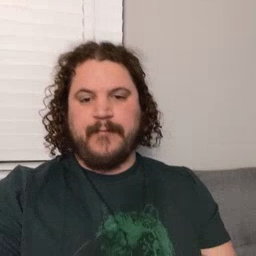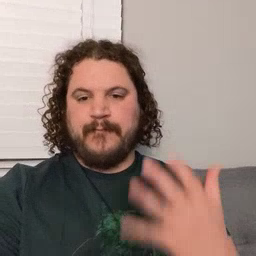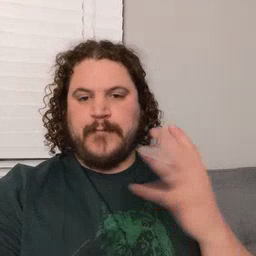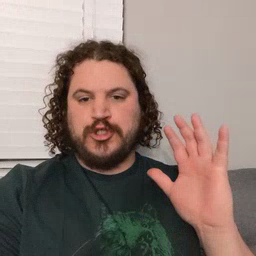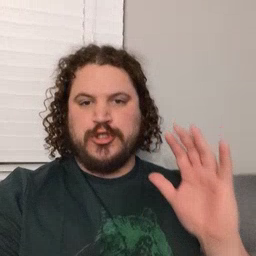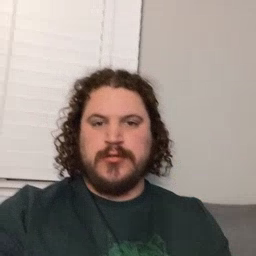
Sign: finish